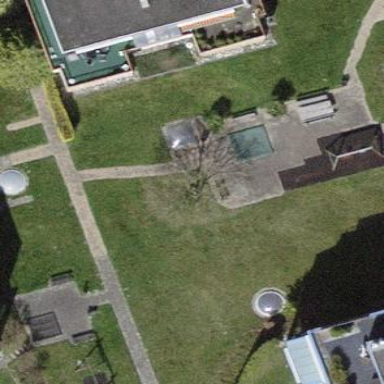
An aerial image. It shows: Playground area for leisure activities on the land.